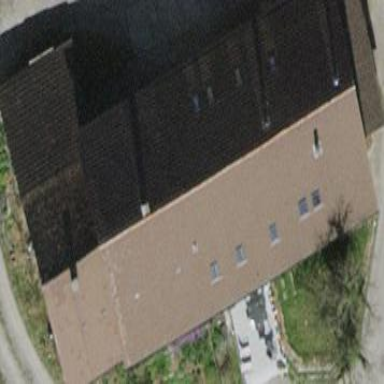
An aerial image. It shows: Building with tile roof.